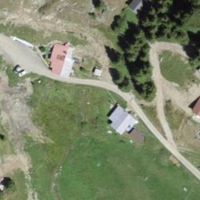
EUNIS habitat code: 24
Species observed at this site:
Anaphalis margaritacea